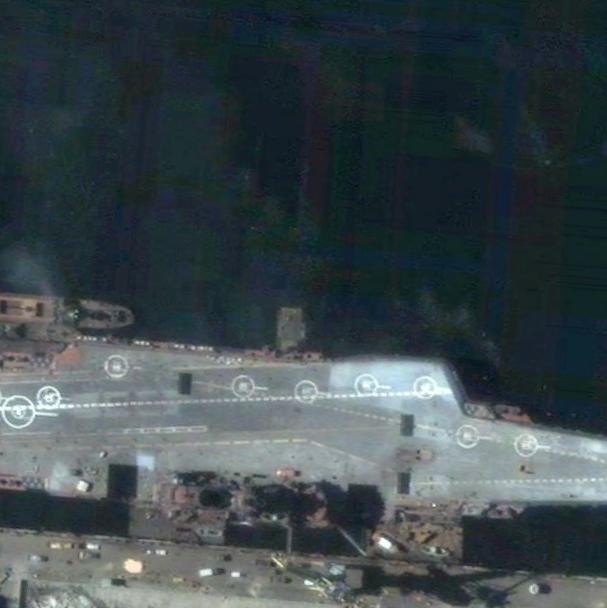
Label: aircraft_carrier